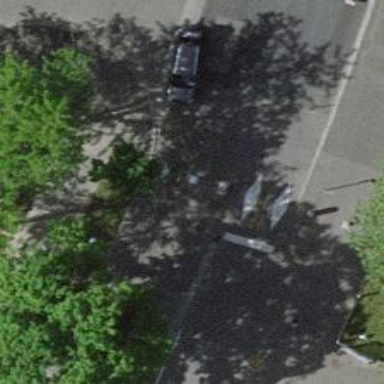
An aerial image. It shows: Rising bollard.